Question: Let's say that I have a value that I've measured every day for the past 90 days. I would like to plot a histogram of the values, but I want to make it easy for the viewer to see where the measurements have accumulated over certain non-overlapping subsets of the past 90 days. I want to do this by "subdividing" each bar of the histogram into chunks. One chunk for the earliest observations, one for more recent, one for the most recent.
This sounds like a job for 'df.plot(kind='bar', stacked=True)' but I'm having trouble getting the details right.
Here's what I have so far:
'''
import numpy as np
import pandas as pd
import seaborn as sbn
np.random.seed(0)
data = pd.DataFrame({'values': np.random.randn(90)})
data['bin'] = pd.cut(data['values'], 15, labels=False)
forhist = pd.DataFrame({'first70': data[:70].groupby('bin').count()['bin'],
'next15': data[70:85].groupby('bin').count()['bin'],
'last5': data[85:].groupby('bin').count()['bin']})
forhist.plot(kind='bar', stacked=True)
'''
And that gives me:

This graph has some shortcomings:
- 'last5''next15''forhist'- - 'data['values'].hist()''pd.cut(data['values'], 15)''labels=False'
What's the best way to approach this? I feel like I'm using very clumsy functions so far.
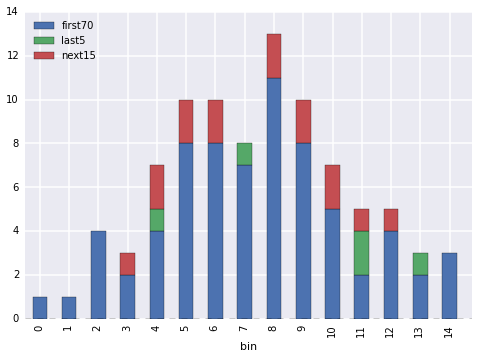
Answer: Ok, here's one way to attack it, using features from the 'matplotlib' 'hist' function itself:
'''
fig, ax = plt.subplots(1, 1, figsize=(9, 5))
ax.hist([data.ix[low:high, 'values'] for low, high in [(0, 70), (70, 85), (85, 90)]],
bins=15,
stacked=True,
rwidth=1.0,
label=['first70', 'next15', 'last5'])
ax.legend()
'''
Which gives: